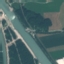
Land use / land cover: River